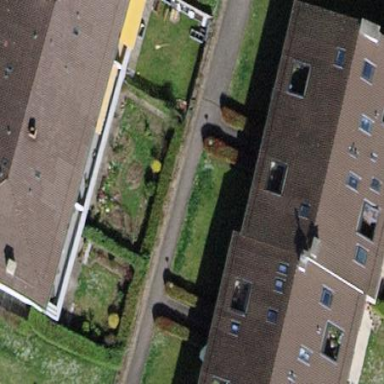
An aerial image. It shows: Residential building.